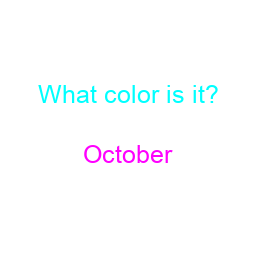
Color: magenta
Background color: white
Question text color: cyan